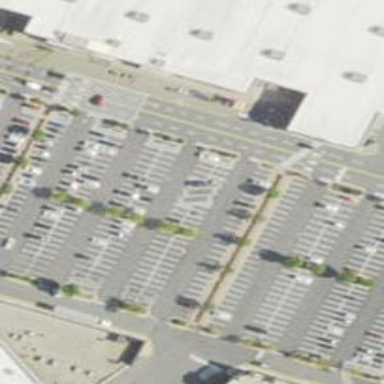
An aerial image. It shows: Parking space is available.